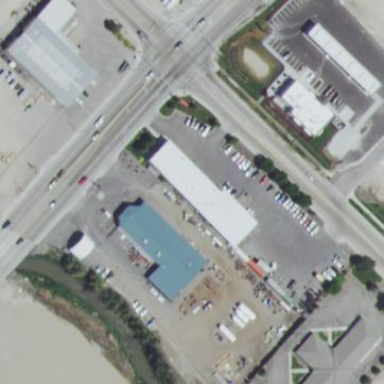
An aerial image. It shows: Building housing tires shop.